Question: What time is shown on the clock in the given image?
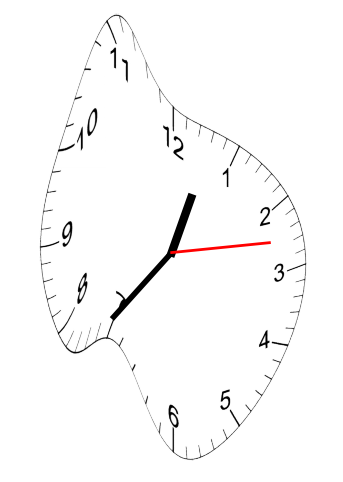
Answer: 12:36:13